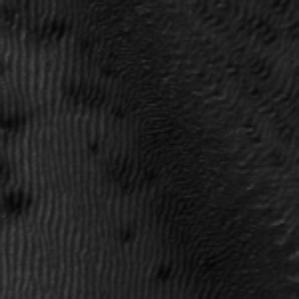
Label: frost